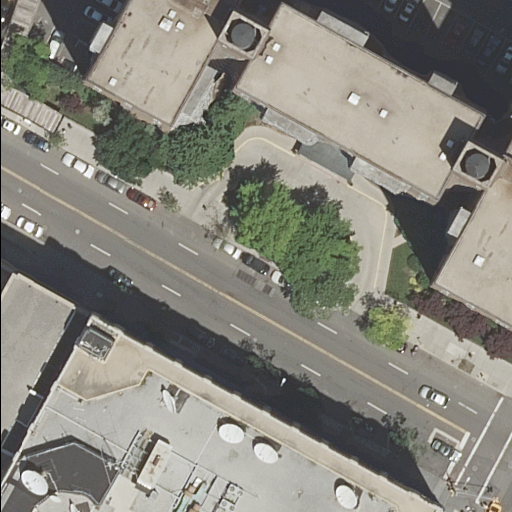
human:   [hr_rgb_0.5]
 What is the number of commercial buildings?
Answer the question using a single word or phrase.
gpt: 0

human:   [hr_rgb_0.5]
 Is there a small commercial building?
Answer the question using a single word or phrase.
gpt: no

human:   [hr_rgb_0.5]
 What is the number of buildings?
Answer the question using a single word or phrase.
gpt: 3

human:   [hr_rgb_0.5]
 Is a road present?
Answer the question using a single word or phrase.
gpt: yes

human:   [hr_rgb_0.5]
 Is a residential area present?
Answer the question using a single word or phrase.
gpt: yes

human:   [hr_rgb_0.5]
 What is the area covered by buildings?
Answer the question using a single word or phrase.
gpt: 2799m2

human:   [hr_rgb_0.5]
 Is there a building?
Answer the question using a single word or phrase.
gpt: yes

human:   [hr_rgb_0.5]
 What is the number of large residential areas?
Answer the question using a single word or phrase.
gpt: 1

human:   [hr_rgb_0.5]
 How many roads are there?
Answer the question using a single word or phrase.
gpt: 5

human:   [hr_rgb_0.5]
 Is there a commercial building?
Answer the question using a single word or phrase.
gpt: no

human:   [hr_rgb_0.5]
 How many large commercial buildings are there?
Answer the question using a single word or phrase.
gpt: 0

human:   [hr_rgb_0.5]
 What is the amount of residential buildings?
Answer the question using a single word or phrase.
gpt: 3

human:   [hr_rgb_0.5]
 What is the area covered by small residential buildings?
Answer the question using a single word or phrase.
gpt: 10m2

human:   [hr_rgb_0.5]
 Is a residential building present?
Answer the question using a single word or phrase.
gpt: yes

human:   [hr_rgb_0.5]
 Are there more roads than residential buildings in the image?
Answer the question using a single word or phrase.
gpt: yes

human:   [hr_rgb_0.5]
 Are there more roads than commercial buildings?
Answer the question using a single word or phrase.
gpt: yes

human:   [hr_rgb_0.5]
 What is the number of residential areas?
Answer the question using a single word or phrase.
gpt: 1

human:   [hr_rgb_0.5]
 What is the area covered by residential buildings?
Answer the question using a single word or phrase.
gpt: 2799m2

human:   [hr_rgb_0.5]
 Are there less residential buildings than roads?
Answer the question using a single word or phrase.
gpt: yes

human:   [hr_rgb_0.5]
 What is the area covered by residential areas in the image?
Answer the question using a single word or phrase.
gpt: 4420m2

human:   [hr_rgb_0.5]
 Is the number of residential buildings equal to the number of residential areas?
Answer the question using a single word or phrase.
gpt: no

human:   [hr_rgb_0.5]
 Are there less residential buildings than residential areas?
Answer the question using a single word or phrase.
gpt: no

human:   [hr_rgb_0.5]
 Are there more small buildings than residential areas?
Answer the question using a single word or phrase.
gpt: no

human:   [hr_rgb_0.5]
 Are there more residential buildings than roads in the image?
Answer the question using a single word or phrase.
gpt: no

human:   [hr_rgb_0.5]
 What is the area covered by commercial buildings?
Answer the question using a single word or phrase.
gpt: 0m2

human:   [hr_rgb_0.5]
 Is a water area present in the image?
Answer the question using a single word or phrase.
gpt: no

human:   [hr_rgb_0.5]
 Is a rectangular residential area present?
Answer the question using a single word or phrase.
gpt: yes

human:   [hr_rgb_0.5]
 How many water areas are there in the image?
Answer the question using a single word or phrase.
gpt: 0

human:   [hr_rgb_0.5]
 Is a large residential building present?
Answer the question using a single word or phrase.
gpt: yes

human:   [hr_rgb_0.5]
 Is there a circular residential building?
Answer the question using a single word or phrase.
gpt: no

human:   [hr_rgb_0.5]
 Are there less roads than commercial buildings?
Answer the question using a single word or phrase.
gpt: no

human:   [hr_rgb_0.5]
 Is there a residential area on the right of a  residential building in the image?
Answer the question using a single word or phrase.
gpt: yes

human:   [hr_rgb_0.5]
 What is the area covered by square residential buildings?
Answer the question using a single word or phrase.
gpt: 0m2

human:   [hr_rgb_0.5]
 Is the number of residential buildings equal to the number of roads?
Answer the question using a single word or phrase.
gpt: no

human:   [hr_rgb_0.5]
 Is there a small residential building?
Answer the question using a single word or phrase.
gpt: yes

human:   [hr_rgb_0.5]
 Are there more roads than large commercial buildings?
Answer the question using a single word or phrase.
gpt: yes

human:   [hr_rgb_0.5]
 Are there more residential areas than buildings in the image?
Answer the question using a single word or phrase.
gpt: no

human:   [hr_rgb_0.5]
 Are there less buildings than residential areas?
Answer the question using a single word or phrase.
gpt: no

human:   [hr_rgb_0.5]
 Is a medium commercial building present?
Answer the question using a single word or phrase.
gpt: no

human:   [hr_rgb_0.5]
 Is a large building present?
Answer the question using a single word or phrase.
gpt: yes

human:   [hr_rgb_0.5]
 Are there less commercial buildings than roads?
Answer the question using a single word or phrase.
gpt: yes

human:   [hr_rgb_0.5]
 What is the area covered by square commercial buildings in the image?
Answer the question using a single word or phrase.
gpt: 0m2

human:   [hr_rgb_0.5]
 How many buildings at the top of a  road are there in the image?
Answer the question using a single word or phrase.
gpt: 2

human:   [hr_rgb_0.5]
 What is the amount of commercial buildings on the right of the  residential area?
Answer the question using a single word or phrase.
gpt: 0

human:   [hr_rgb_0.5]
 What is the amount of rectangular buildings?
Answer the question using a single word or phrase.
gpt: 3

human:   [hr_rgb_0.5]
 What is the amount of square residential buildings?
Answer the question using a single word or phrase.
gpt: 0

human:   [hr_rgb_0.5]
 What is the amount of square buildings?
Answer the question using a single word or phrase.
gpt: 0

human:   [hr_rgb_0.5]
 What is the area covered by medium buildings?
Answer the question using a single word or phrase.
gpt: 0m2

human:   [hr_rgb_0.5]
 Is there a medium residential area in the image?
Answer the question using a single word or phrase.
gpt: no

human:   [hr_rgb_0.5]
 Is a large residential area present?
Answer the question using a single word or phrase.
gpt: yes

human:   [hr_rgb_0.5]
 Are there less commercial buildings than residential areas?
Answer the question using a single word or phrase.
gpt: yes

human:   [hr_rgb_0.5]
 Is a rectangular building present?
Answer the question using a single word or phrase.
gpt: yes

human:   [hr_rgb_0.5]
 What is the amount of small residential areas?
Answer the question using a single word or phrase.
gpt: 0

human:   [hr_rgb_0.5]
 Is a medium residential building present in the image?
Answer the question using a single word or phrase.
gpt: no

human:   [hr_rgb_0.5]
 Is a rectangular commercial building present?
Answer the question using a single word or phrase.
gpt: no

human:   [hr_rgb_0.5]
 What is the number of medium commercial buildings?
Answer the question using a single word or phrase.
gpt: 0

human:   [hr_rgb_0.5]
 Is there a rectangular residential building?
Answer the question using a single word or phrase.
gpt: yes

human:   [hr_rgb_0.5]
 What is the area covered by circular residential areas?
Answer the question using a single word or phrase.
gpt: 0m2

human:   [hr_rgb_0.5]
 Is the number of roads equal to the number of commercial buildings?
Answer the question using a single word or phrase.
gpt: no

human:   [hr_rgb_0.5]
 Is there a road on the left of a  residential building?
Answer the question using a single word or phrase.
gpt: yes

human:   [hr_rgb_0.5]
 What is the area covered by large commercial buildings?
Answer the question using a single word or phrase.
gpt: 0m2

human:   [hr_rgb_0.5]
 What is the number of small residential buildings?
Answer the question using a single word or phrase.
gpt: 1

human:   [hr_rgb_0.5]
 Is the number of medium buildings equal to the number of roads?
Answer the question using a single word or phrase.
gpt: no

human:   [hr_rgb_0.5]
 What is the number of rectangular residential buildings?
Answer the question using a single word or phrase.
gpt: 3